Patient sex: F
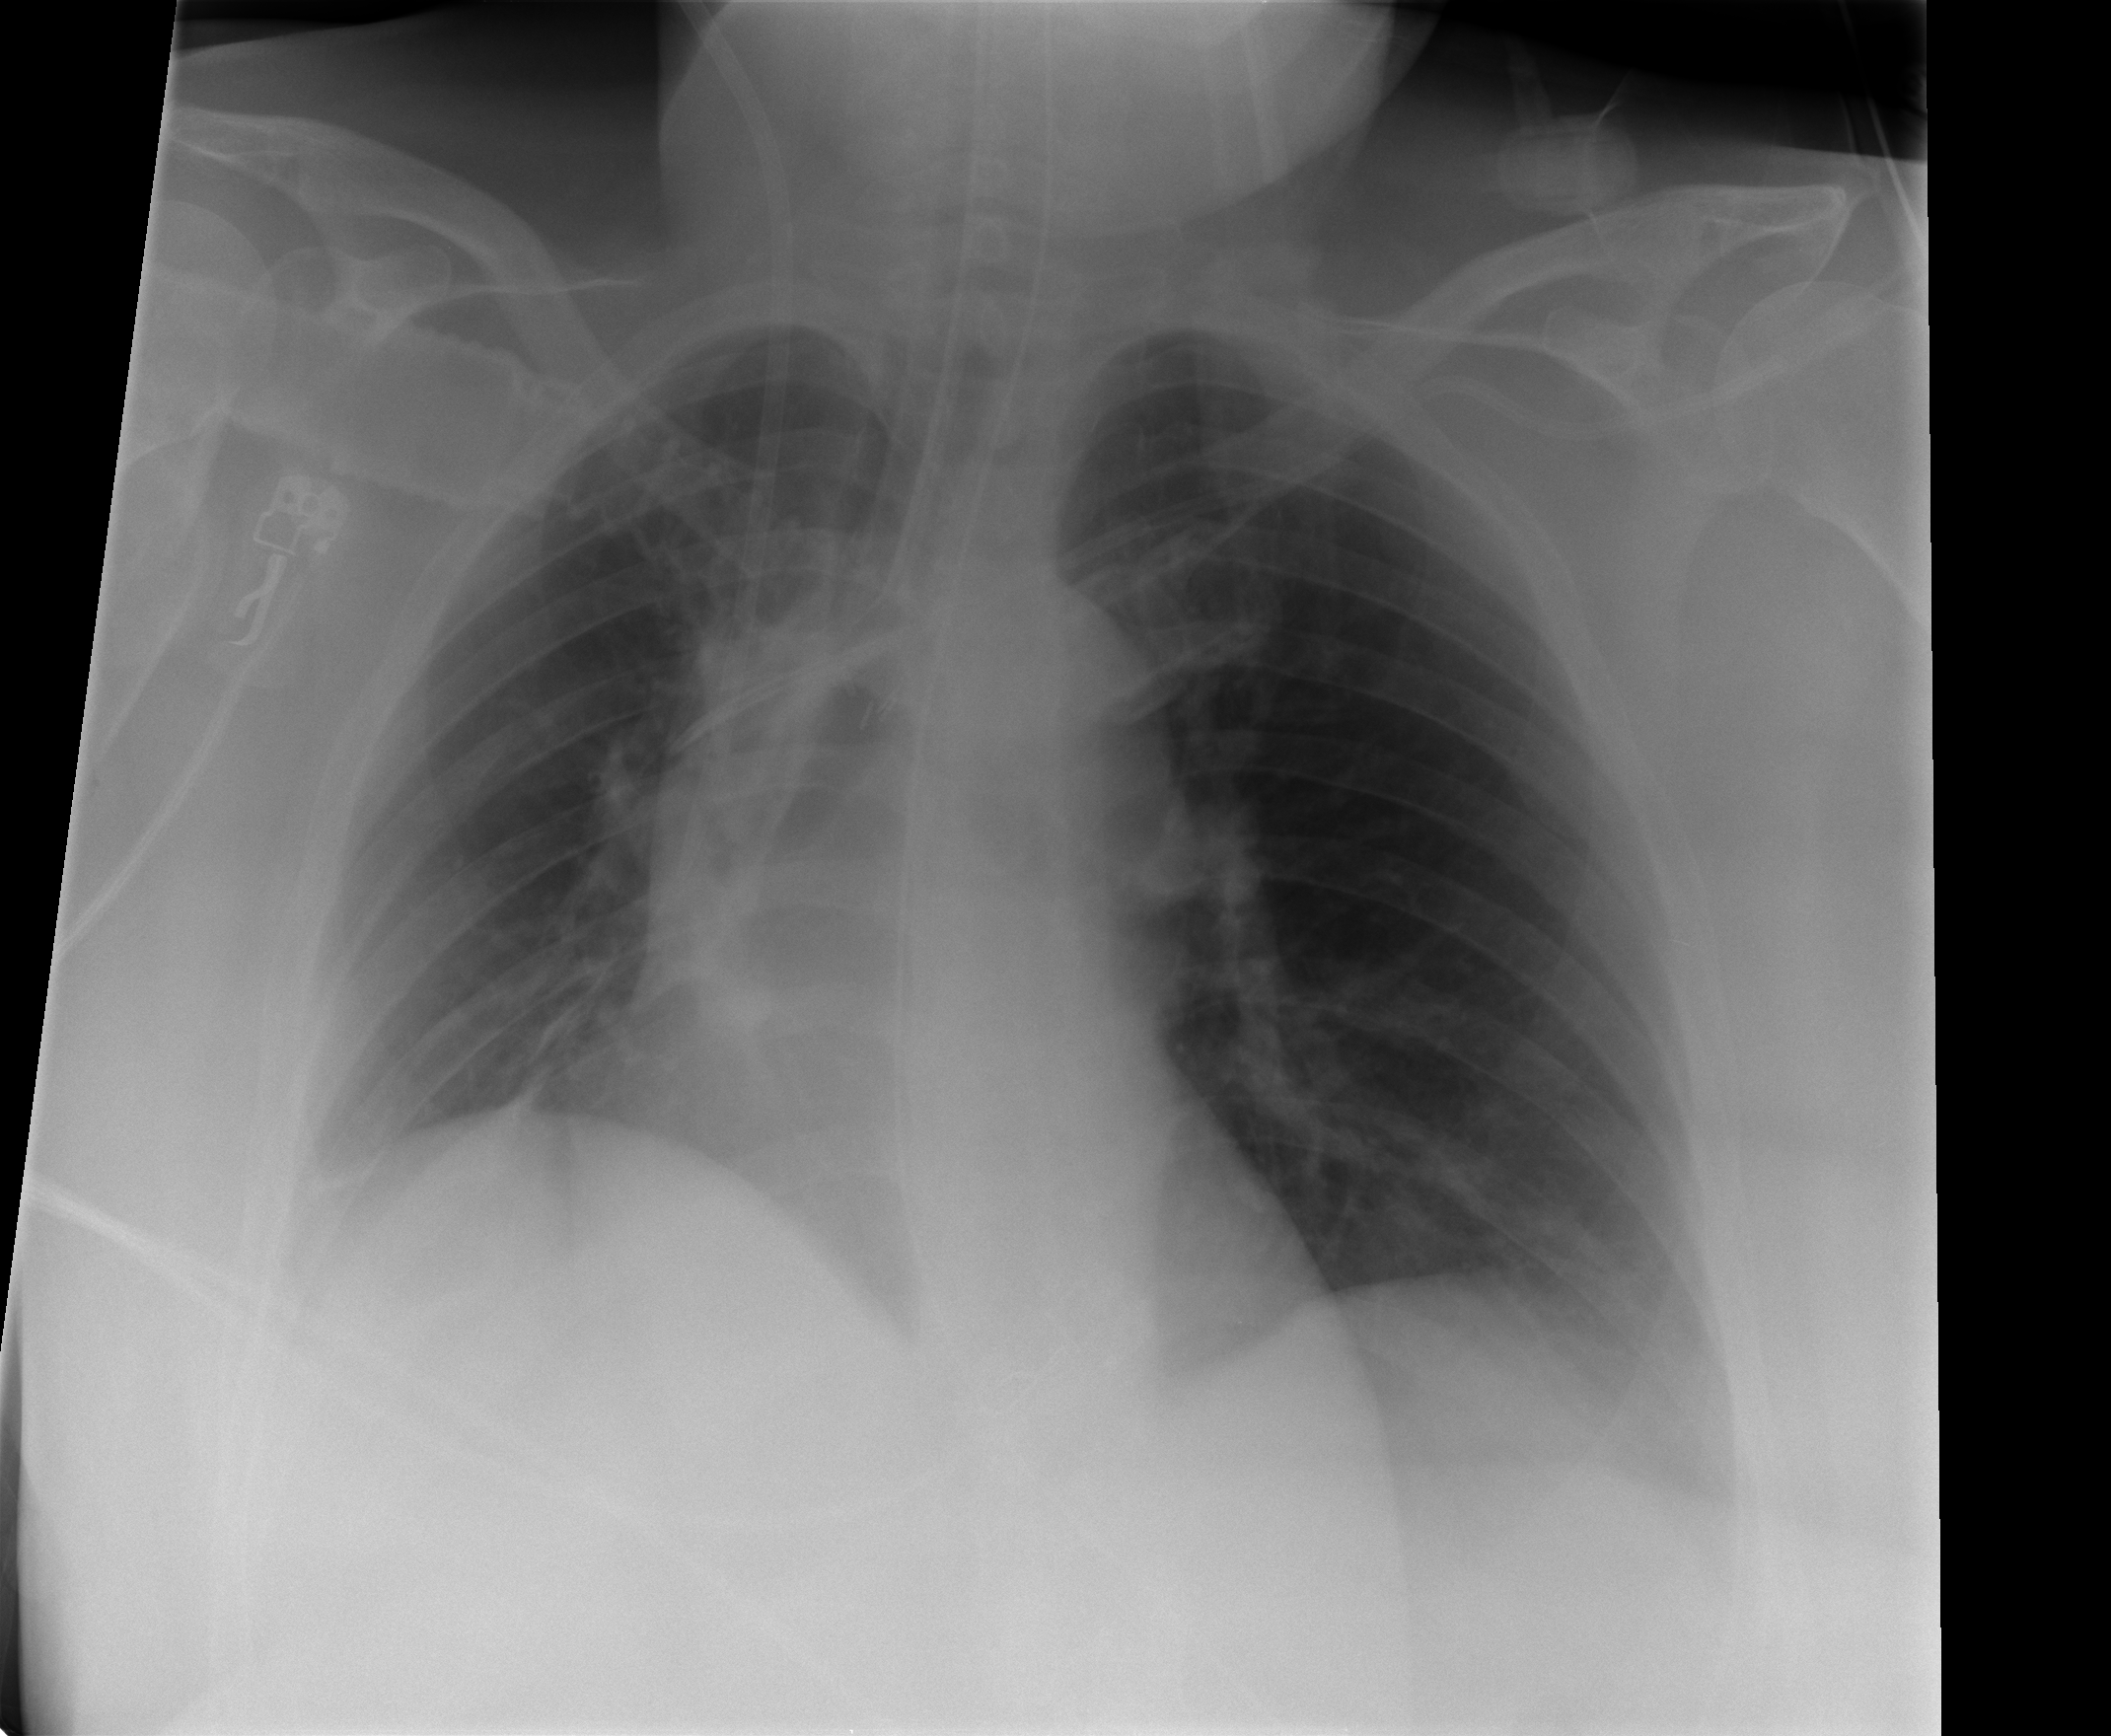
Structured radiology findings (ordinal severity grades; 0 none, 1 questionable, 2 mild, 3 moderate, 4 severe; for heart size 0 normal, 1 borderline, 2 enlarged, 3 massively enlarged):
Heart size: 2
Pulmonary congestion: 0
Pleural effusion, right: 0
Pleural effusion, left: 0
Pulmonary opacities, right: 0
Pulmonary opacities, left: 0
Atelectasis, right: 2
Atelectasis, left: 0